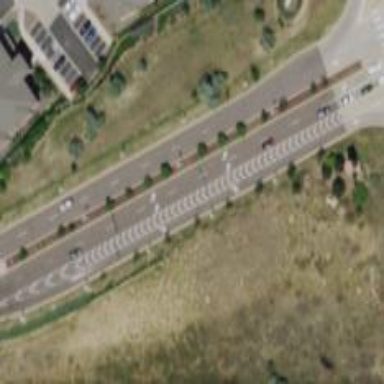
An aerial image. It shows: Grassy traffic island.